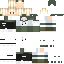
A male human skin with medium skin, wearing brown long hair dressed in a blue hoodie and black pants, featuring a closed mouth.